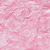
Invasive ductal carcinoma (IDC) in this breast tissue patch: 0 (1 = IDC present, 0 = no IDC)